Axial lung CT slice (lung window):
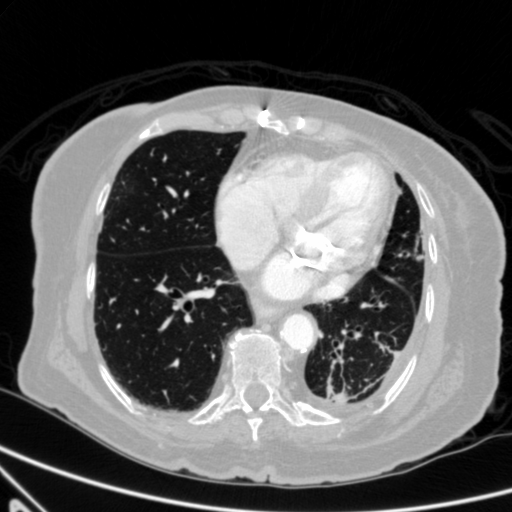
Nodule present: no